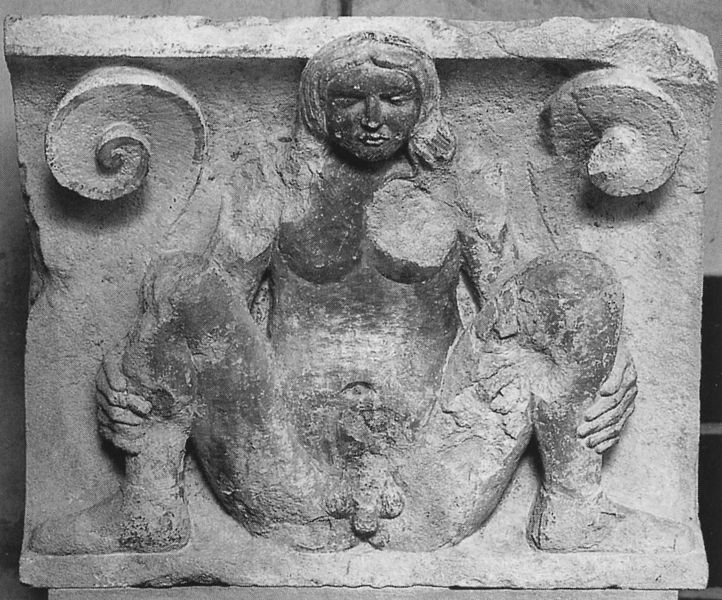
Titel: Strebepfeilerrelief, sog. Metope
Standort: Herkunftsort: Modena, Dom S. Gimignano (EU - I - Emilia-Romagna)
Institution: Modena, Museo Lapidario del Duomo
Schlagwörter: kopf, mann, nackt, brust, busen, frau, mund, nase, weiss, blick, ornament, arme, augen, gesicht, mensch, stein, hände, figur, haare, sitzend, skulptur, beine, relief, brüste, füße, dekor, nabel, bauchnabel, knie, scham, foto, penis, schwarzweiß, gespreizt, sitzfigur, kapitell, voluten, antik, bildhauer, genital, hoden, breitbeinig, halbrelief, abgebrochen, geschlechtsteil, scheizel